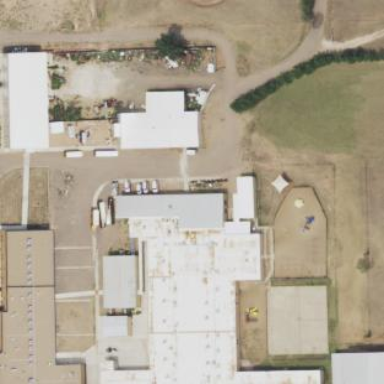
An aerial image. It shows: School.